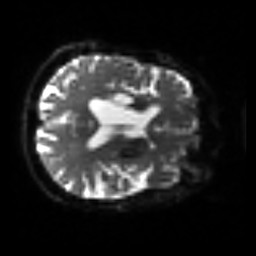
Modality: sbref
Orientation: axial
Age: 75
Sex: female
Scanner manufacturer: siemens
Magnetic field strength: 3 T
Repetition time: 3.2 s
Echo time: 0.081 s